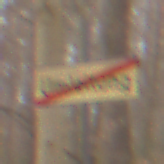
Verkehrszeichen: EndeDerUmleitungsankuendigung
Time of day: Midday
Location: Outdoor (Nature)
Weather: Overcast
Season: Autumn
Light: Natural